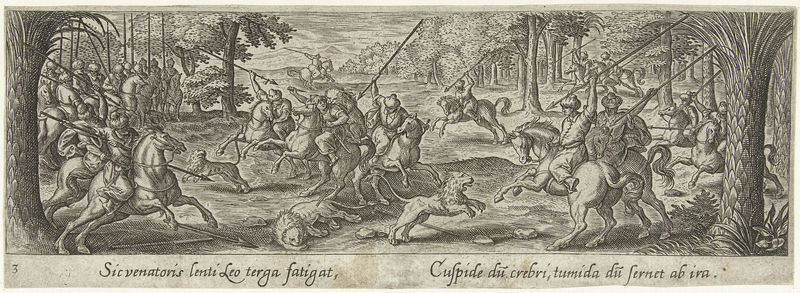
Titel: Leeuwenjacht
Künstler: Philips Galle
Standort: Amsterdam
Institution: Rijksmuseum
Schlagwörter: kampf, bäume, wald, pferde, reiter, schrift, lanze, druck, stich, beschriftung, jagd, löwen, lanzen, palmen, löwe, speere, latein, spere, kapf